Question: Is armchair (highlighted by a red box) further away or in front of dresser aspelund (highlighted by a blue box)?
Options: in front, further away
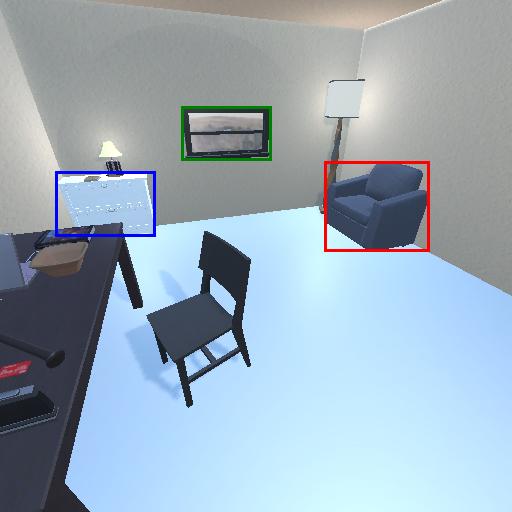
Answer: in front